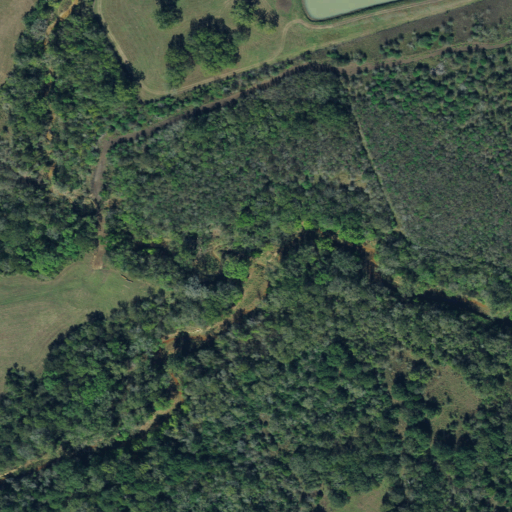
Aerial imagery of valley in Texas named Whiskey Hollow containing deciduous forest, pasture, mixed forest, woody wetlands, grassland, and shrub